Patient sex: F
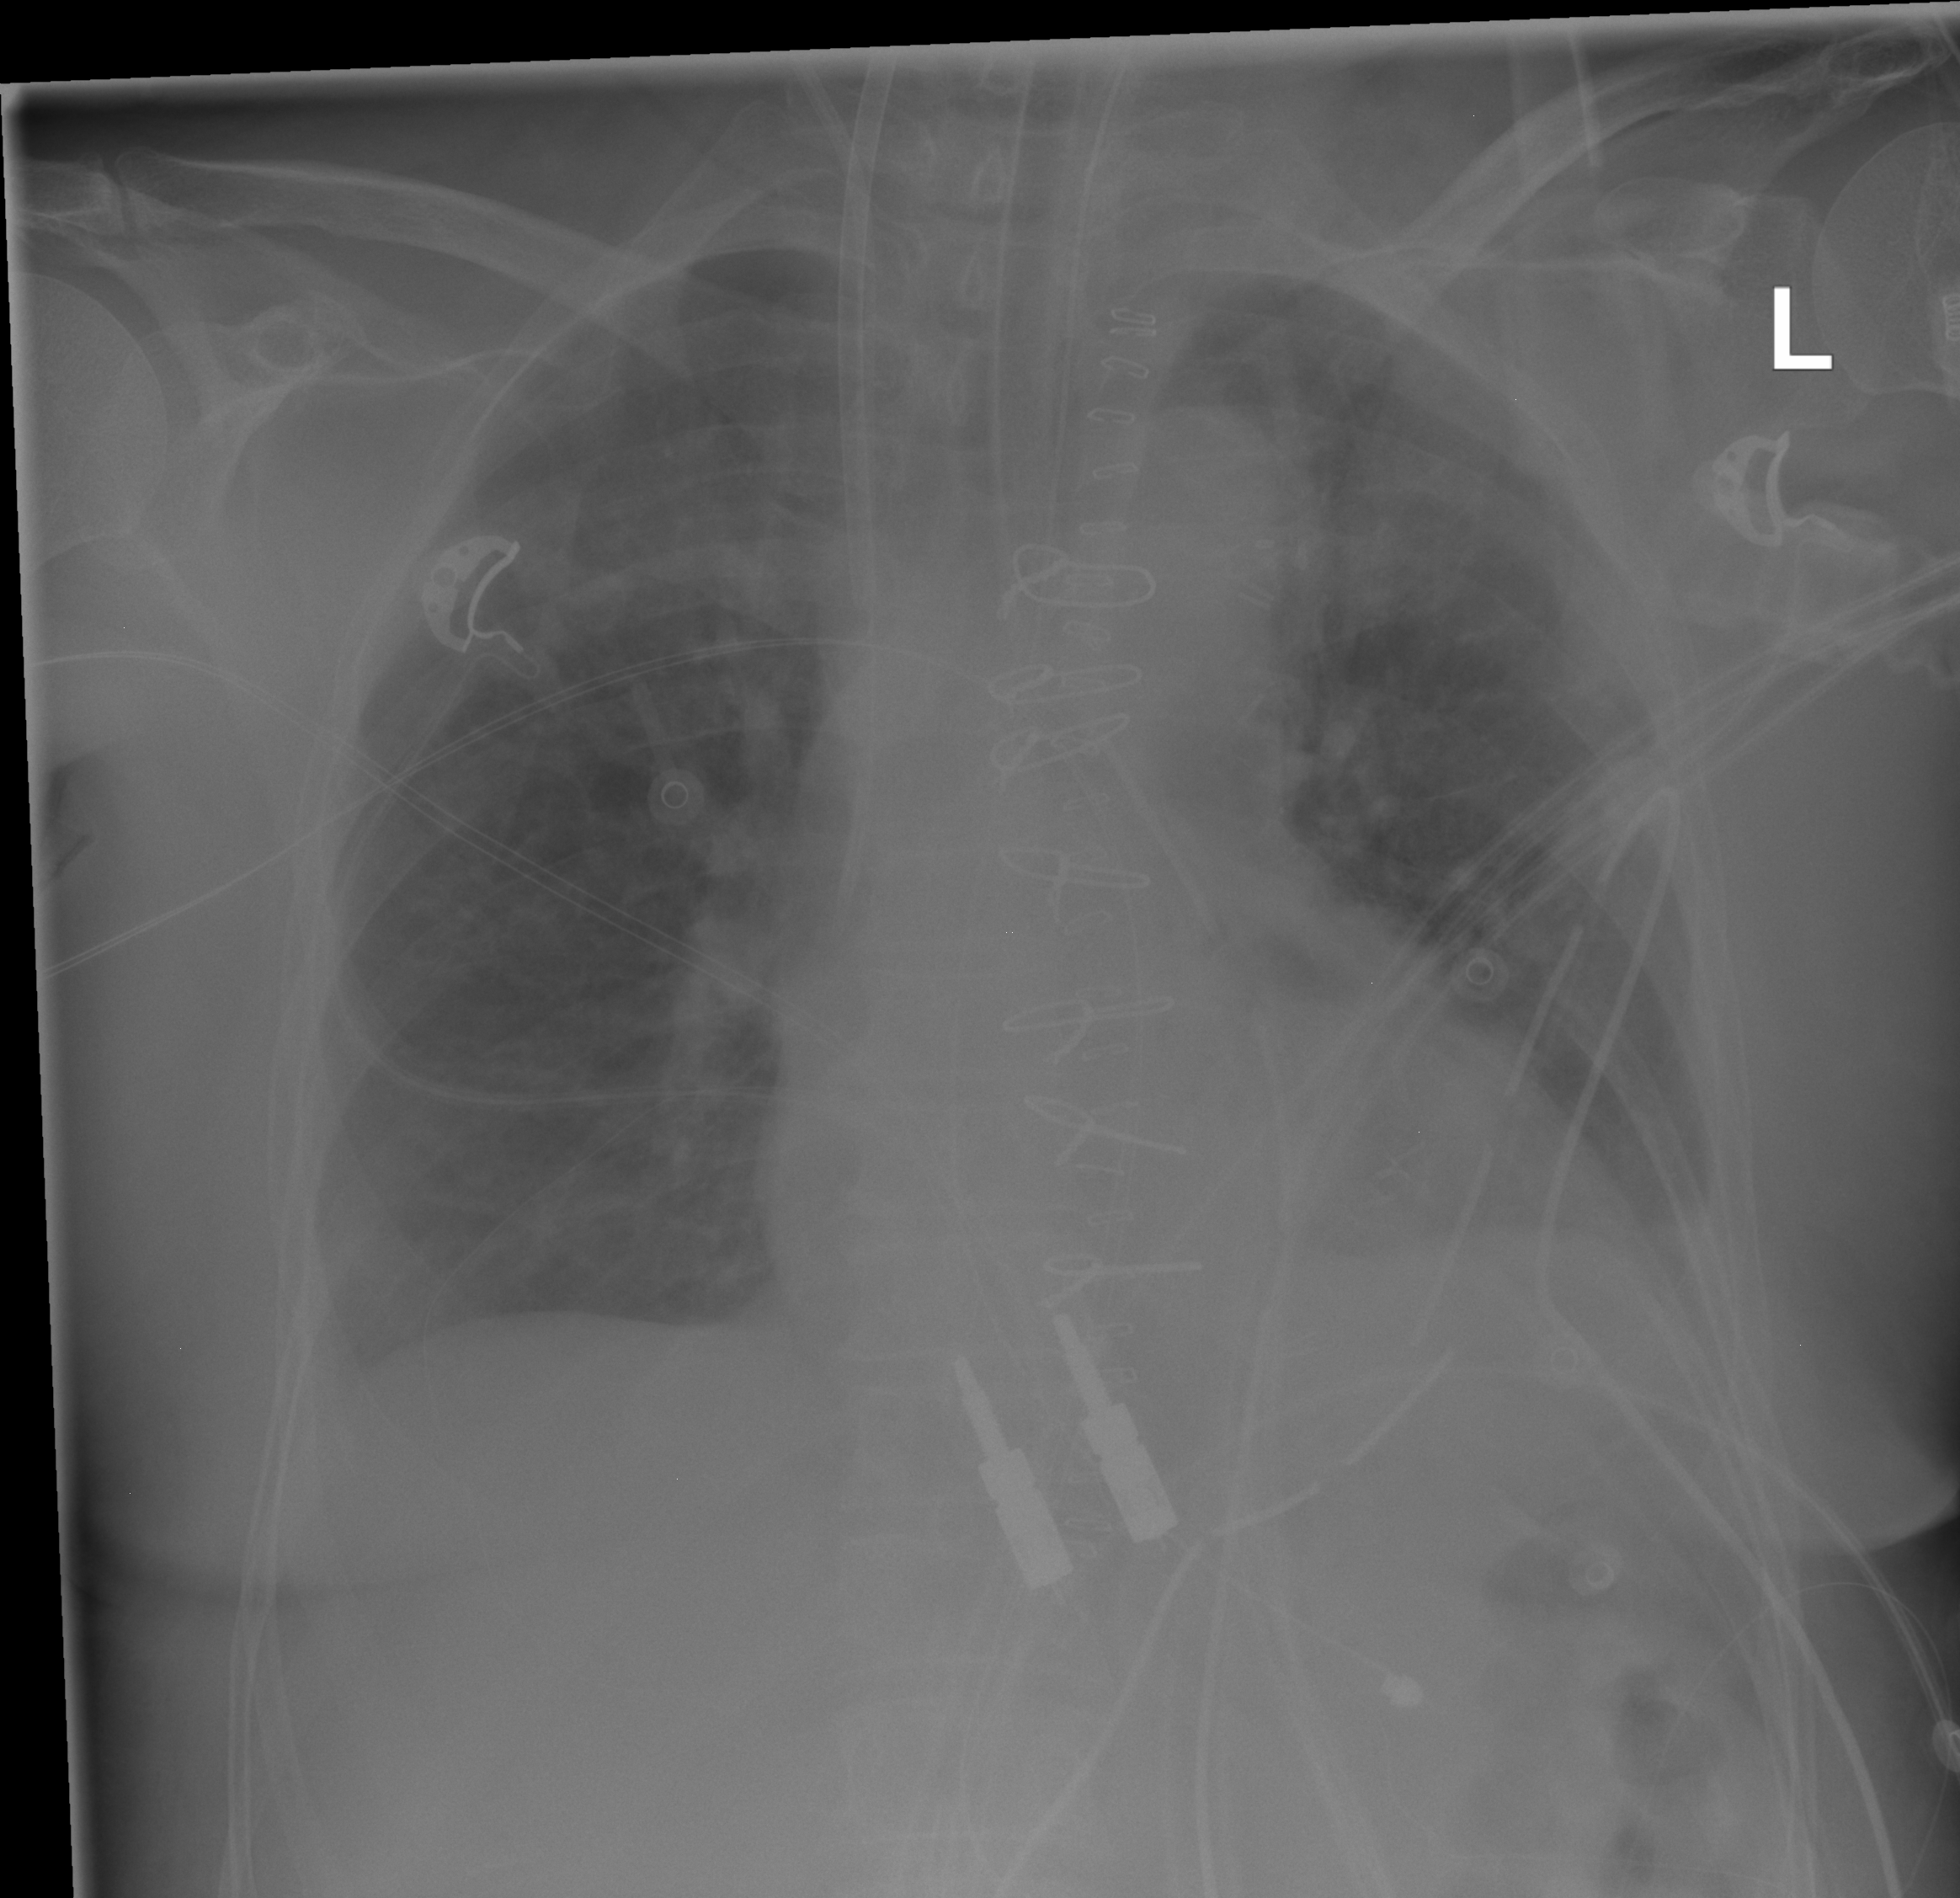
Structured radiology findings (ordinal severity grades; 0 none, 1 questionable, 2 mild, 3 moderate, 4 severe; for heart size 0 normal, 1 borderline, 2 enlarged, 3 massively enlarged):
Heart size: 0
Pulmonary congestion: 0
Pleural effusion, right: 0
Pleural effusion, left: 0
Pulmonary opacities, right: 0
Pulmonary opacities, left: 0
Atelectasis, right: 0
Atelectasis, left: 2